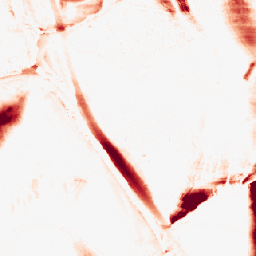
Category: morphological
Decomposition family: morphological_ellipse
Decomposition parameters: operation: opening
width: 10
height: 50
Upsampling method: area
Upsampling parameters: scale: 4
Upsampling scale: 4